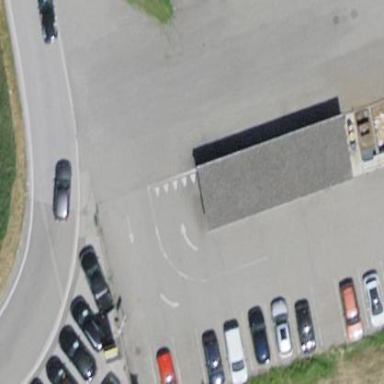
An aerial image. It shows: Shed.